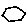
Label: hexagon